Question: I have some data that I want to display as a box plot using ggplot2. It's basically counts, stratified by two other variables. Here's an example of the data (in reality there's a lot more, but the structure is the same):
'''
TAG Count Condition
A 5 1
A 6 1
A 6 1
A 6 2
A 7 2
A 7 2
B 1 1
B 2 1
B 2 1
B 12 2
B 8 2
B 10 2
C 10 1
C 12 1
C 13 1
C 7 2
C 6 2
C 10 2
'''
For each Tag, there are a fixed number of observations in condition 1, and condition 2 (here it's 3, but in the real data it's much more). I want a box plot like the following ('s' is a dataframe arranged as above):
'''
ggplot(s, aes(x=TAG, y=Count, fill=factor(Condition))) + geom_boxplot()
'''

This is fine, but I want to be able to order the x-axis by the p-value from a Wilcoxon test for each Tag. For example, with the above data, the values would be (for the tags A,B, and C respectively):
'''
> wilcox.test(c(5,6,6),c(6,7,7))$p.value
[1] <PHONE>
> wilcox.test(c(1,2,2),c(12,8,10))$p.value
[1] <PHONE>
> wilcox.test(c(10,12,13),c(7,6,10))$p.value
[1] <PHONE>
'''
Which would induce the ordering A,C,B on the x-axis (largest to smallest). But I don't know how to go about adding this information into my data (specifically, attaching a p-value at just the tag level, rather than adding a whole extra column), or how to use it to change the x-axis order. Any help greatly appreciated.
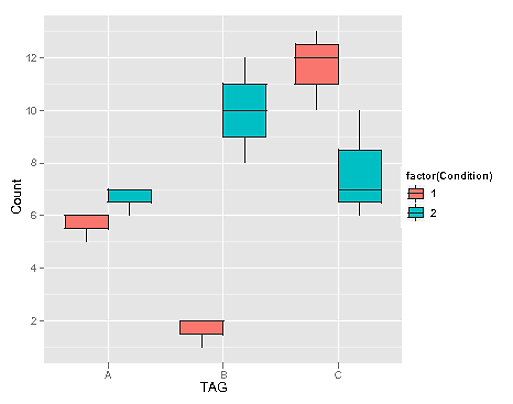
Answer: Here is a way do it. The first step is to calculate the p-values for each 'TAG'. We do this by using 'ddply' which splits the data by TAG, and calculates the p-value using the formula interface to 'wilcox.test'. The plot statement reorders the TAG based on its p-value.
'''
library(ggplot2); library(plyr)
dfr2 <- ddply(dfr, .(TAG), transform,
pval = wilcox.test(Count ~ Condition)$p.value)
qplot(reorder(TAG, pval), Count, fill = factor(Condition), geom = 'boxplot',
data = dfr2)
'''